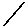
Label: line